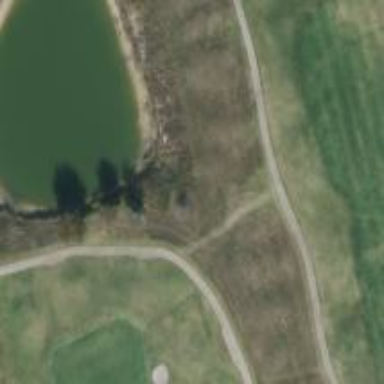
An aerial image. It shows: Path for both road and golf.